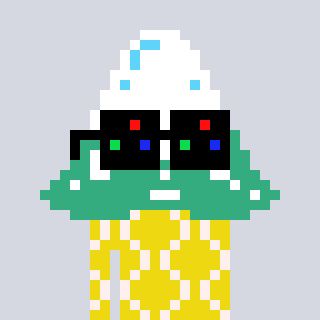
a pixel art character with square black sunglasses, a snowy mountain-shaped head and a yellow-colored body on a cool background